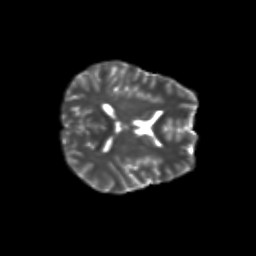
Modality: T2w
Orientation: axial
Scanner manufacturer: siemens
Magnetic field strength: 3 T
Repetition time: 9.2 s
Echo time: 0.084 s